Question: Sorry for just posting a question without any self labor proof.
I want to word wrap a cell in a table, but only up to 2 lines.

Going wider is also not an option.
Any ideas?
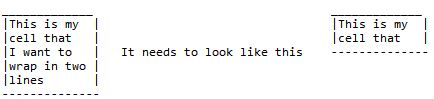
Answer: Table cells work very hard to show everything you put in it. Up to the point where they use their width and height properties as rough guidelines, rather than hard restrictions. Need to display more? Then just grow bigger.
The solution is to put a '<div>' inside the table cell that you give the desired width and height, and 'overflow:hidden'. Then the table cell won't grow, because it won't have to, and the text will not extend beyond the boundaries of the div.